Question: I just found a tutorial how to pass data between two table views to textview of ViewController, its nice but I need an app about passing data from just one table view to textview of ViewController, I'm searching about this little problem but can't find it, hope you guys understand me, here is a pic of app tutorial I founded, I uploaded in tiny pic because can't post it here:

'''
import UIKit
class FirstTableViewController: UITableViewController{
var FirstTableArray = [String]()
var SecondArray = [SecondTable]()
var ThirdArray = [ThirdView]()
override func viewDidLoad() {
super.viewDidLoad()
// Do any additional setup after loading the view, typically from a nib.
FirstTableArray = ["First", "Second", "Third","Fourth"]
SecondArray =
[SecondTable(SecondTitle: ["jdhfhjd","kldjjlkdfjd"]),
SecondTable(SecondTitle: ["FirstSecond","SecondSecond","ThirdSecond"]),
SecondTable(SecondTitle: ["FirstThird","SecondThird","ThirdThird"]),
SecondTable(SecondTitle: ["FirstFourth"])]
ThirdArray = [ThirdView(ThirdViewArray: [lf1,lf2]),
ThirdView(ThirdViewArray: ["asdkljf","asdfasd","asdfas"]),
ThirdView(ThirdViewArray: ["asdkljf","asdfasd","asdfas"]),
ThirdView(ThirdViewArray: ["asdkljf"])]
}
override func didReceiveMemoryWarning() {
super.didReceiveMemoryWarning()
// Dispose of any resources that can be recreated.
}
override func tableView(tableView: UITableView, numberOfRowsInSection section: Int) -> Int {
return FirstTableArray.count
}
override func tableView(tableView: UITableView, cellForRowAtIndexPath indexPath: NSIndexPath) -> UITableViewCell {
var Cell = self.tableView.dequeueReusableCellWithIdentifier("Cell", forIndexPath: indexPath) as! UITableViewCell
Cell.textLabel?.text = FirstTableArray[indexPath.row]
return Cell
}
override func prepareForSegue(segue: UIStoryboardSegue, sender: AnyObject?) {
var indexPath : NSIndexPath = self.tableView.indexPathForSelectedRow()!
var DestViewController = segue.destinationViewController as! SecondTableViewController
var SecondTableArrayTwo : SecondTable
SecondTableArrayTwo = SecondArray[indexPath.row]
DestViewController.SecondArray = SecondTableArrayTwo.SecondTitle
var ThirdAnswerArray : ThirdView
ThirdAnswerArray = ThirdArray[indexPath.row]
DestViewController.SecondAnswerArray = ThirdAnswerArray.ThirdViewArray
}
}
'''
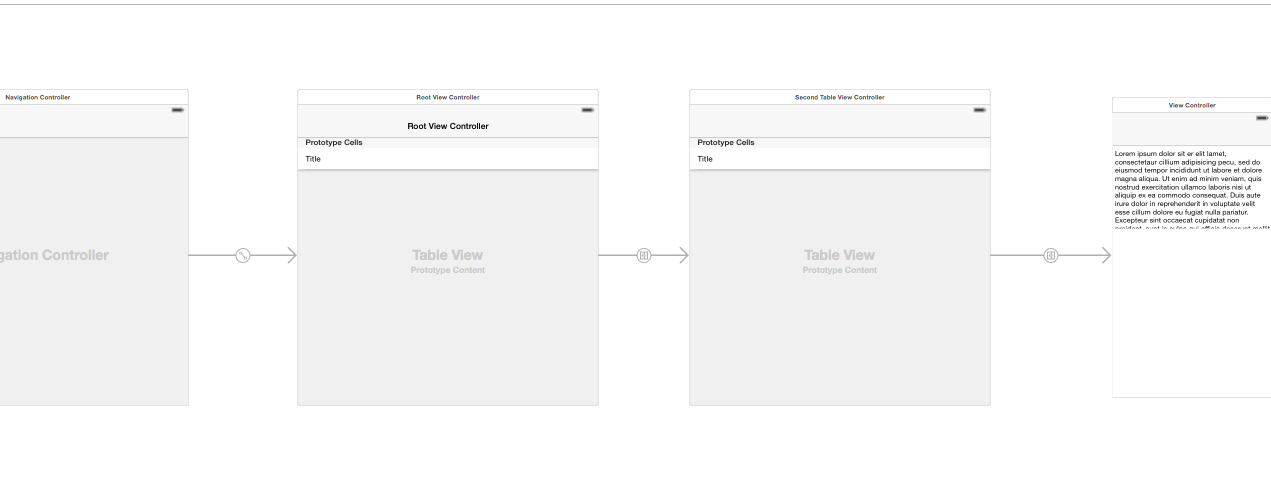
Answer: Here is your complete Updated code for one 'tableView' to 'detailView':
'''
import UIKit
class FirstTableViewController: UITableViewController{
var FirstTableArray = [String]()
var passThisArray = [String]()
override func viewDidLoad() {
super.viewDidLoad()
// This array will display on your tableviewcell.
FirstTableArray = ["First", "Second", "Third","Fourth"]
//You can pass element of this array
passThisArray = ["element1", "element2", "element3", "element4"]
}
override func tableView(tableView: UITableView, numberOfRowsInSection section: Int) -> Int {
return FirstTableArray.count
}
override func tableView(tableView: UITableView, cellForRowAtIndexPath indexPath: NSIndexPath) -> UITableViewCell {
var Cell = self.tableView.dequeueReusableCellWithIdentifier("Cell", forIndexPath: indexPath) as! UITableViewCell
Cell.textLabel?.text = passThisArray[indexPath.row]
return Cell
}
override func prepareForSegue(segue: UIStoryboardSegue, sender: AnyObject?) {
if(segue.identifier == "detailView") {
var vc = segue.destinationViewController as! ViewController
//Get the Index of selected Cell
var indexPath : NSIndexPath = self.tableView.indexPathForSelectedRow()!
//assign string to next view controller instance from selected cell.
vc.FirstString = FirstTableArray[indexPath.row]
}
}
}
'''
And you have to modify many things from your project.
And <URL> is your project.